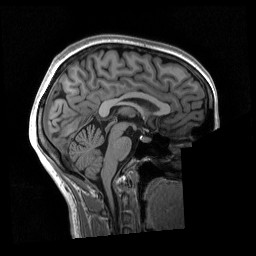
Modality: T1w
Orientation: sagittal